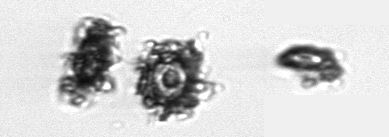
Label: Thalassiosira_TAG_external_detritus